Question: In my last question (<URL> I asked how to get an icon to show up on a toolbar and was told I needed a Qt Resource, which I added and that fixed my problem, the icon did show up on the toolbar.
Now I'm trying to set the title icon of a window, using the same resource file, and it shows up fine in the Qt preview viewer but blank in the actual program. I am using a MainWindow which has an MDIArea and the children are MainWindows as well; neither the parent MDI nor child MDI windows icons will show properly. On the parent, I see the regular "Windows Application icon" and on the child, the icon is completely blank.

How can I solve this?
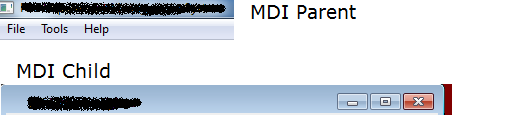
Answer: You will have to go through a standard resource file for windows. (That is, a .rc)
The process (as described <URL> is:
> Store the ICO file in your application's source code directory, for
example, with the name myappico.ico. Then, create a text file called,
say, myapp.rc in which you put a single line of text: IDI_ICON1 ICON DISCARDABLE "myappico.ico" Finally, assuming you are using qmake to generate your makefiles, add this line to your myapp.profile: RC_FILE = myapp.rc Regenerate your makefile and your application. The .exe file will now be represented with your icon in Explorer.
In the Visual Studio case you're simply able to add a resource to your project.